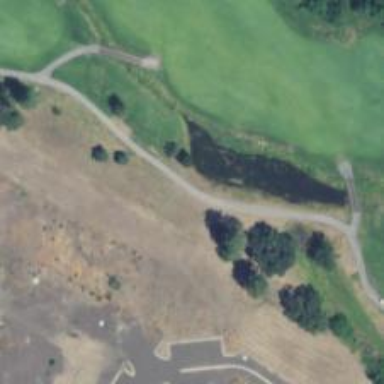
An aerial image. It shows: Path designated for golf carts.